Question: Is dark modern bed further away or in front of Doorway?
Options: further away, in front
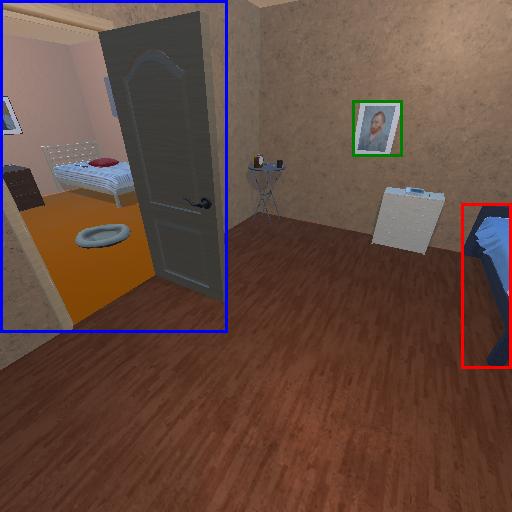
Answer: further away